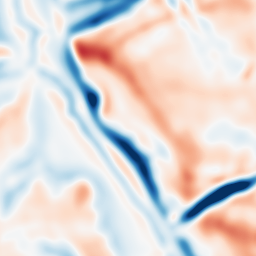
Category: multiscale
Decomposition family: dog
Decomposition parameters: sigma_low: 5
sigma_high: 5
Upsampling method: bilinear
Upsampling parameters: scale: 8
Upsampling scale: 8